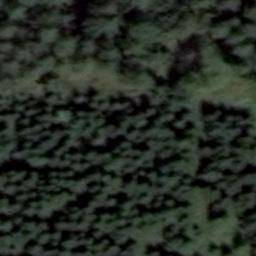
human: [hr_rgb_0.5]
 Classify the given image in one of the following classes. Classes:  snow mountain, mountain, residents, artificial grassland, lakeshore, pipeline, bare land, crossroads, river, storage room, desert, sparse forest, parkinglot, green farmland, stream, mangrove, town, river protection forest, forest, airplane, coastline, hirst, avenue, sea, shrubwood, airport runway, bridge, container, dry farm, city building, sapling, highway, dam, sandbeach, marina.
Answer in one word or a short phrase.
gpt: forest